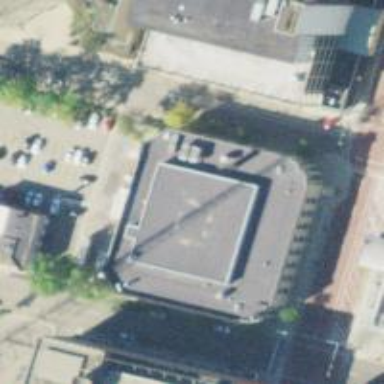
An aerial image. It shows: Post office.